Aerial crown-view tile of a tropical tree (Barro Colorado Island, Panama), acquired 20240918:
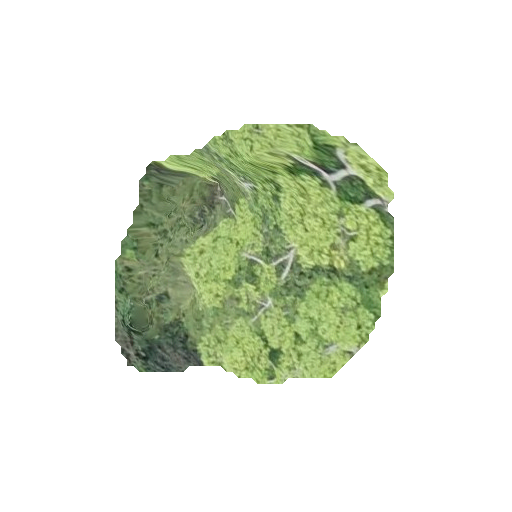
Species: Quararibea asterolepis
GBIF accepted scientific name: Quararibea asterolepis
Crown area: 92.107 m²